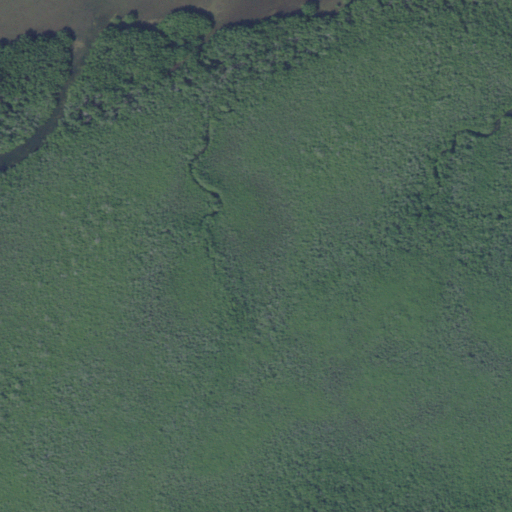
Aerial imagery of island in Florida named Rattlesnake Key containing woody wetlands, herbaceous wetlands, and open water